Current action and preconditions to check: trajectory_clear

Your task: For each precondition in the list above, predict whether it will hold at this action.

Consider the current scene as observed from the mobile robot's camera, and analyze the predicted future states of all dynamic agents (e.g., people, animals, vehicles, or any moving entities) within the NEXT SECOND.

IMPORTANT: Only answer "very likely" if you are absolutely certain—based on strong, clear evidence—that a dynamic agent will violate the precondition in the predicted future state. Do NOT answer "very likely" for unlikely, ambiguous, or low-probability risks.

Ask yourself for each precondition: Is there a high probability, with clear and convincing evidence, that the predicted future states of any dynamic agent will interfere with the predicted future state of the currently executing action within the NEXT SECOND, causing that precondition to fail?

Assess the risk level based on these predictions. Use "likely" or "very likely" if motions create a clear risk of interference.

Use "neutral" or "improbable" if agents are nearby but their predicted paths are clearly diverging or non-conflicting.

Failure Risk Categories: "very improbable", "improbable", "neutral", "likely", "very likely"

Answer Format: Output ONLY the probability_of_failure value from these categories: "very improbable", "improbable", "neutral", "likely", "very likely"

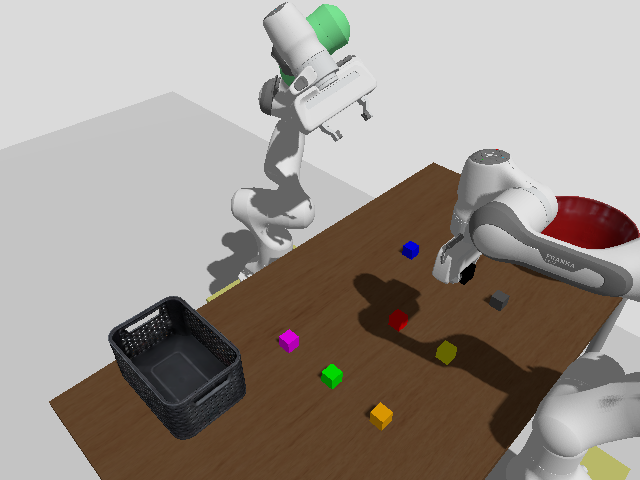

Answer: very improbable